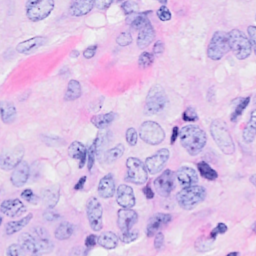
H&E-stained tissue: Breast